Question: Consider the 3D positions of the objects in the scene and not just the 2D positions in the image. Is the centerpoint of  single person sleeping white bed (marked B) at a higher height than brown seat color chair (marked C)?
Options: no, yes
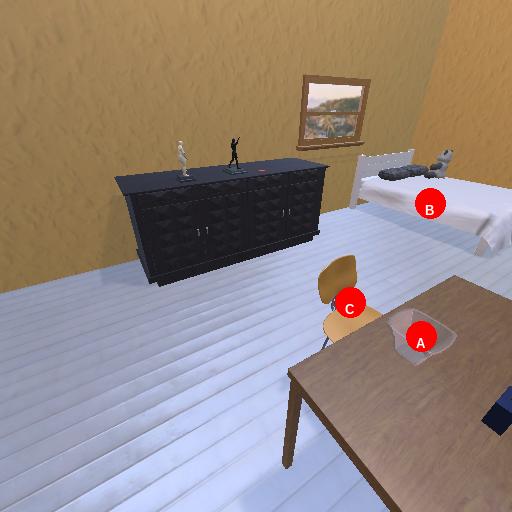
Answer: no